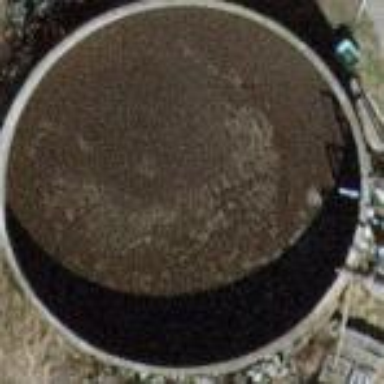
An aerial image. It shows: Concrete storage tank.